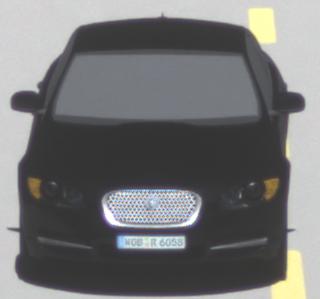
Make: Jaguar
Model: XF 3.0 V6
Detailed model: XF (X250) Limousine
Model produced from: 2010/02
Model produced until: 2010/10
Doors: 4
Color: black
Road condition: dry road
Daytime: midday
Contrast: high contrast